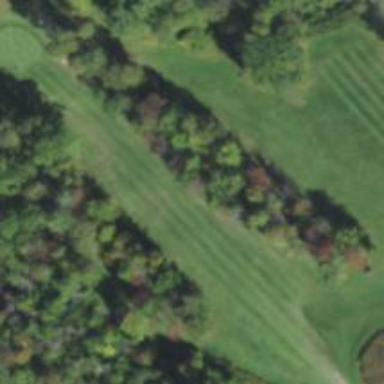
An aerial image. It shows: View of golf hole.